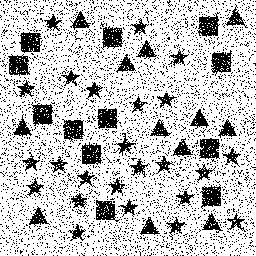
Squares: 12
Triangles: 12
Stars: 24
Total shapes: 48